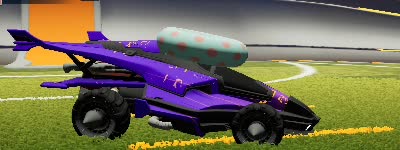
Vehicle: aftershock